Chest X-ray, PA view. Patient: 46 years old, sex M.
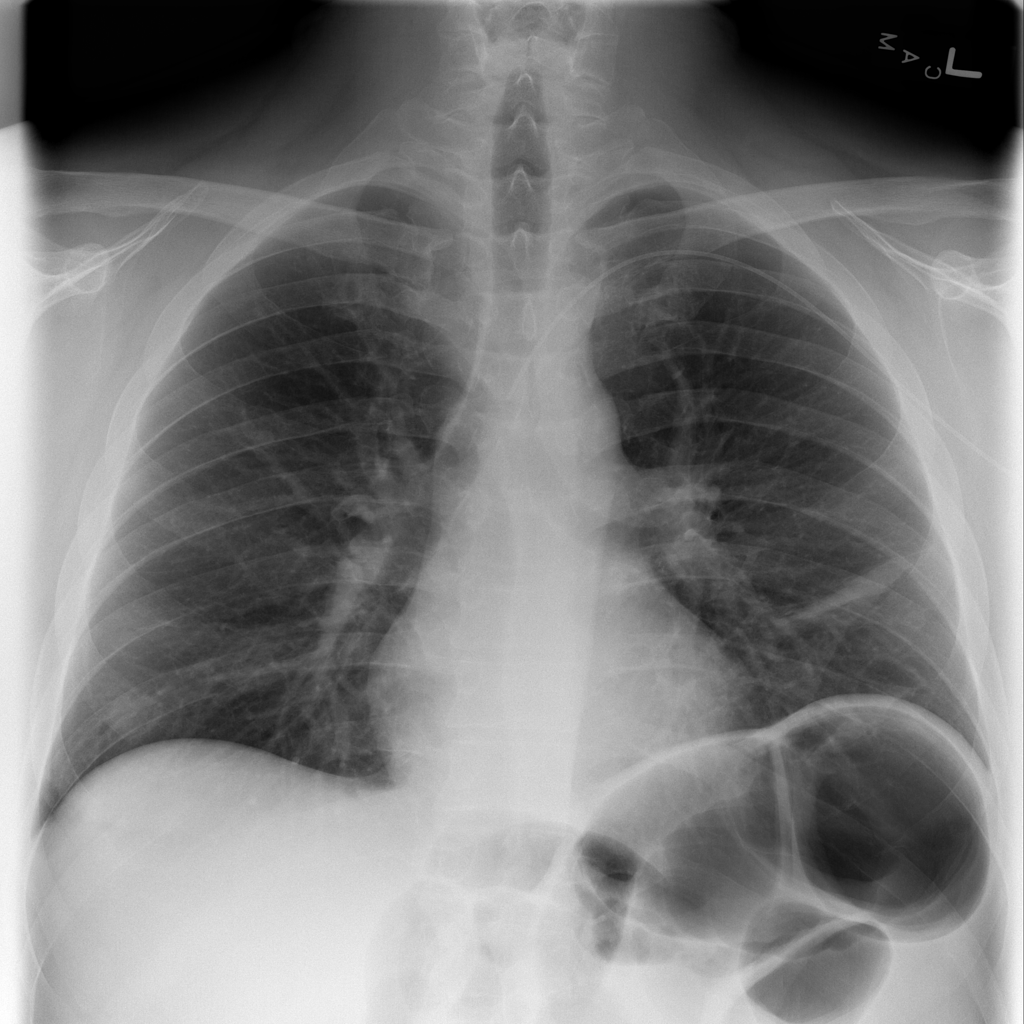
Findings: Infiltration